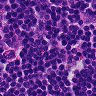
Metastatic tissue present: no